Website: crate-barrel
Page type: account-selection
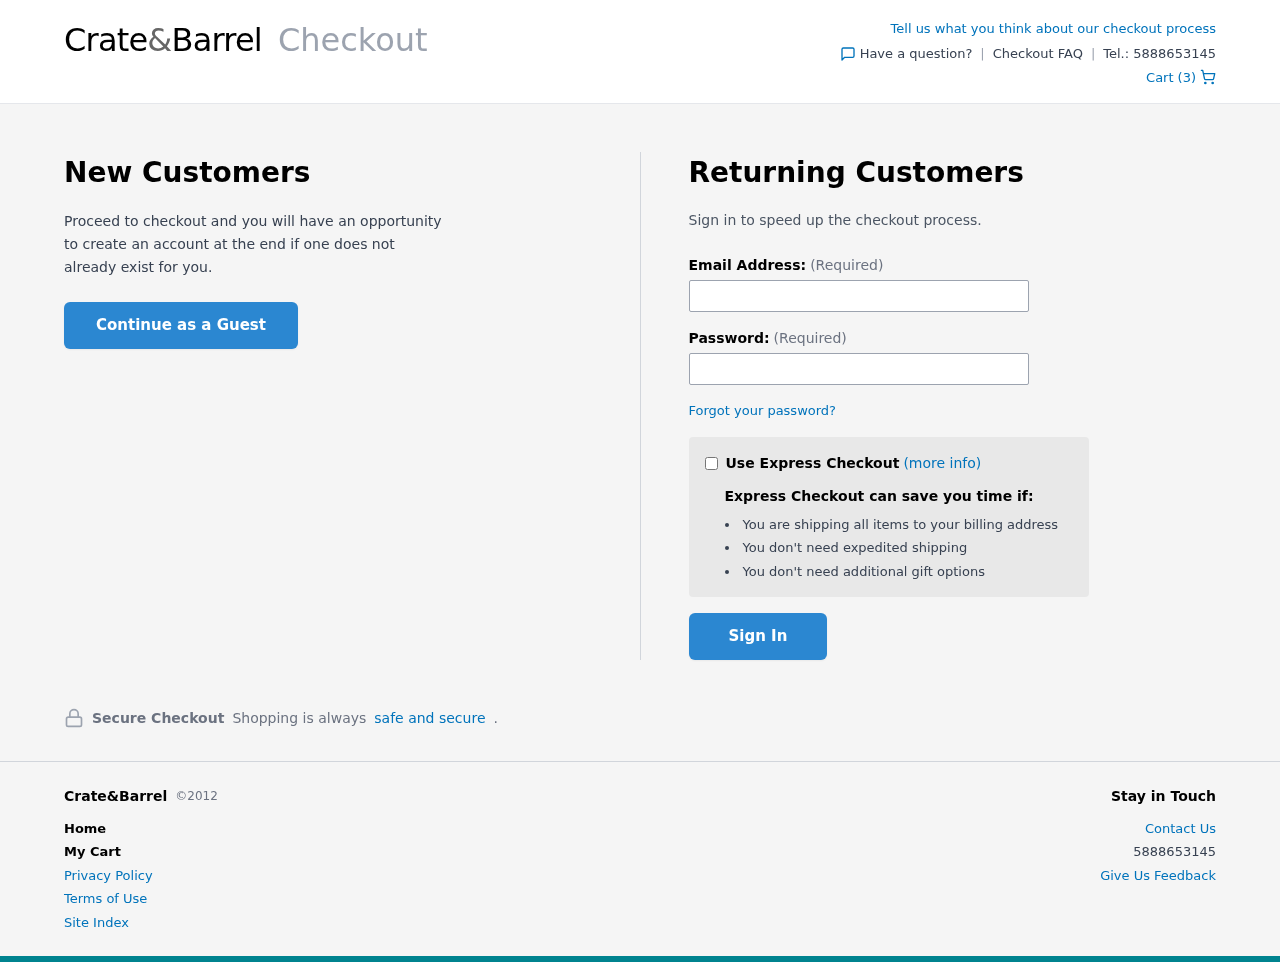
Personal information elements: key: PII_EMAIL
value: hhenderson@gmail.com
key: PII_PHONE
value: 5888653145
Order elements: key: ORDER_NUM_ITEMS
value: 3